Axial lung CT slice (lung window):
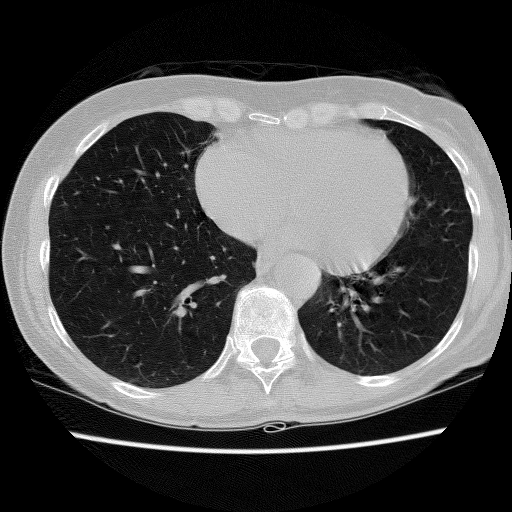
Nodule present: no